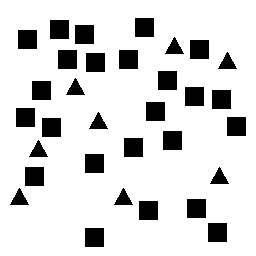
Squares: 24
Triangles: 8
Stars: 0
Total shapes: 32